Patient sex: F
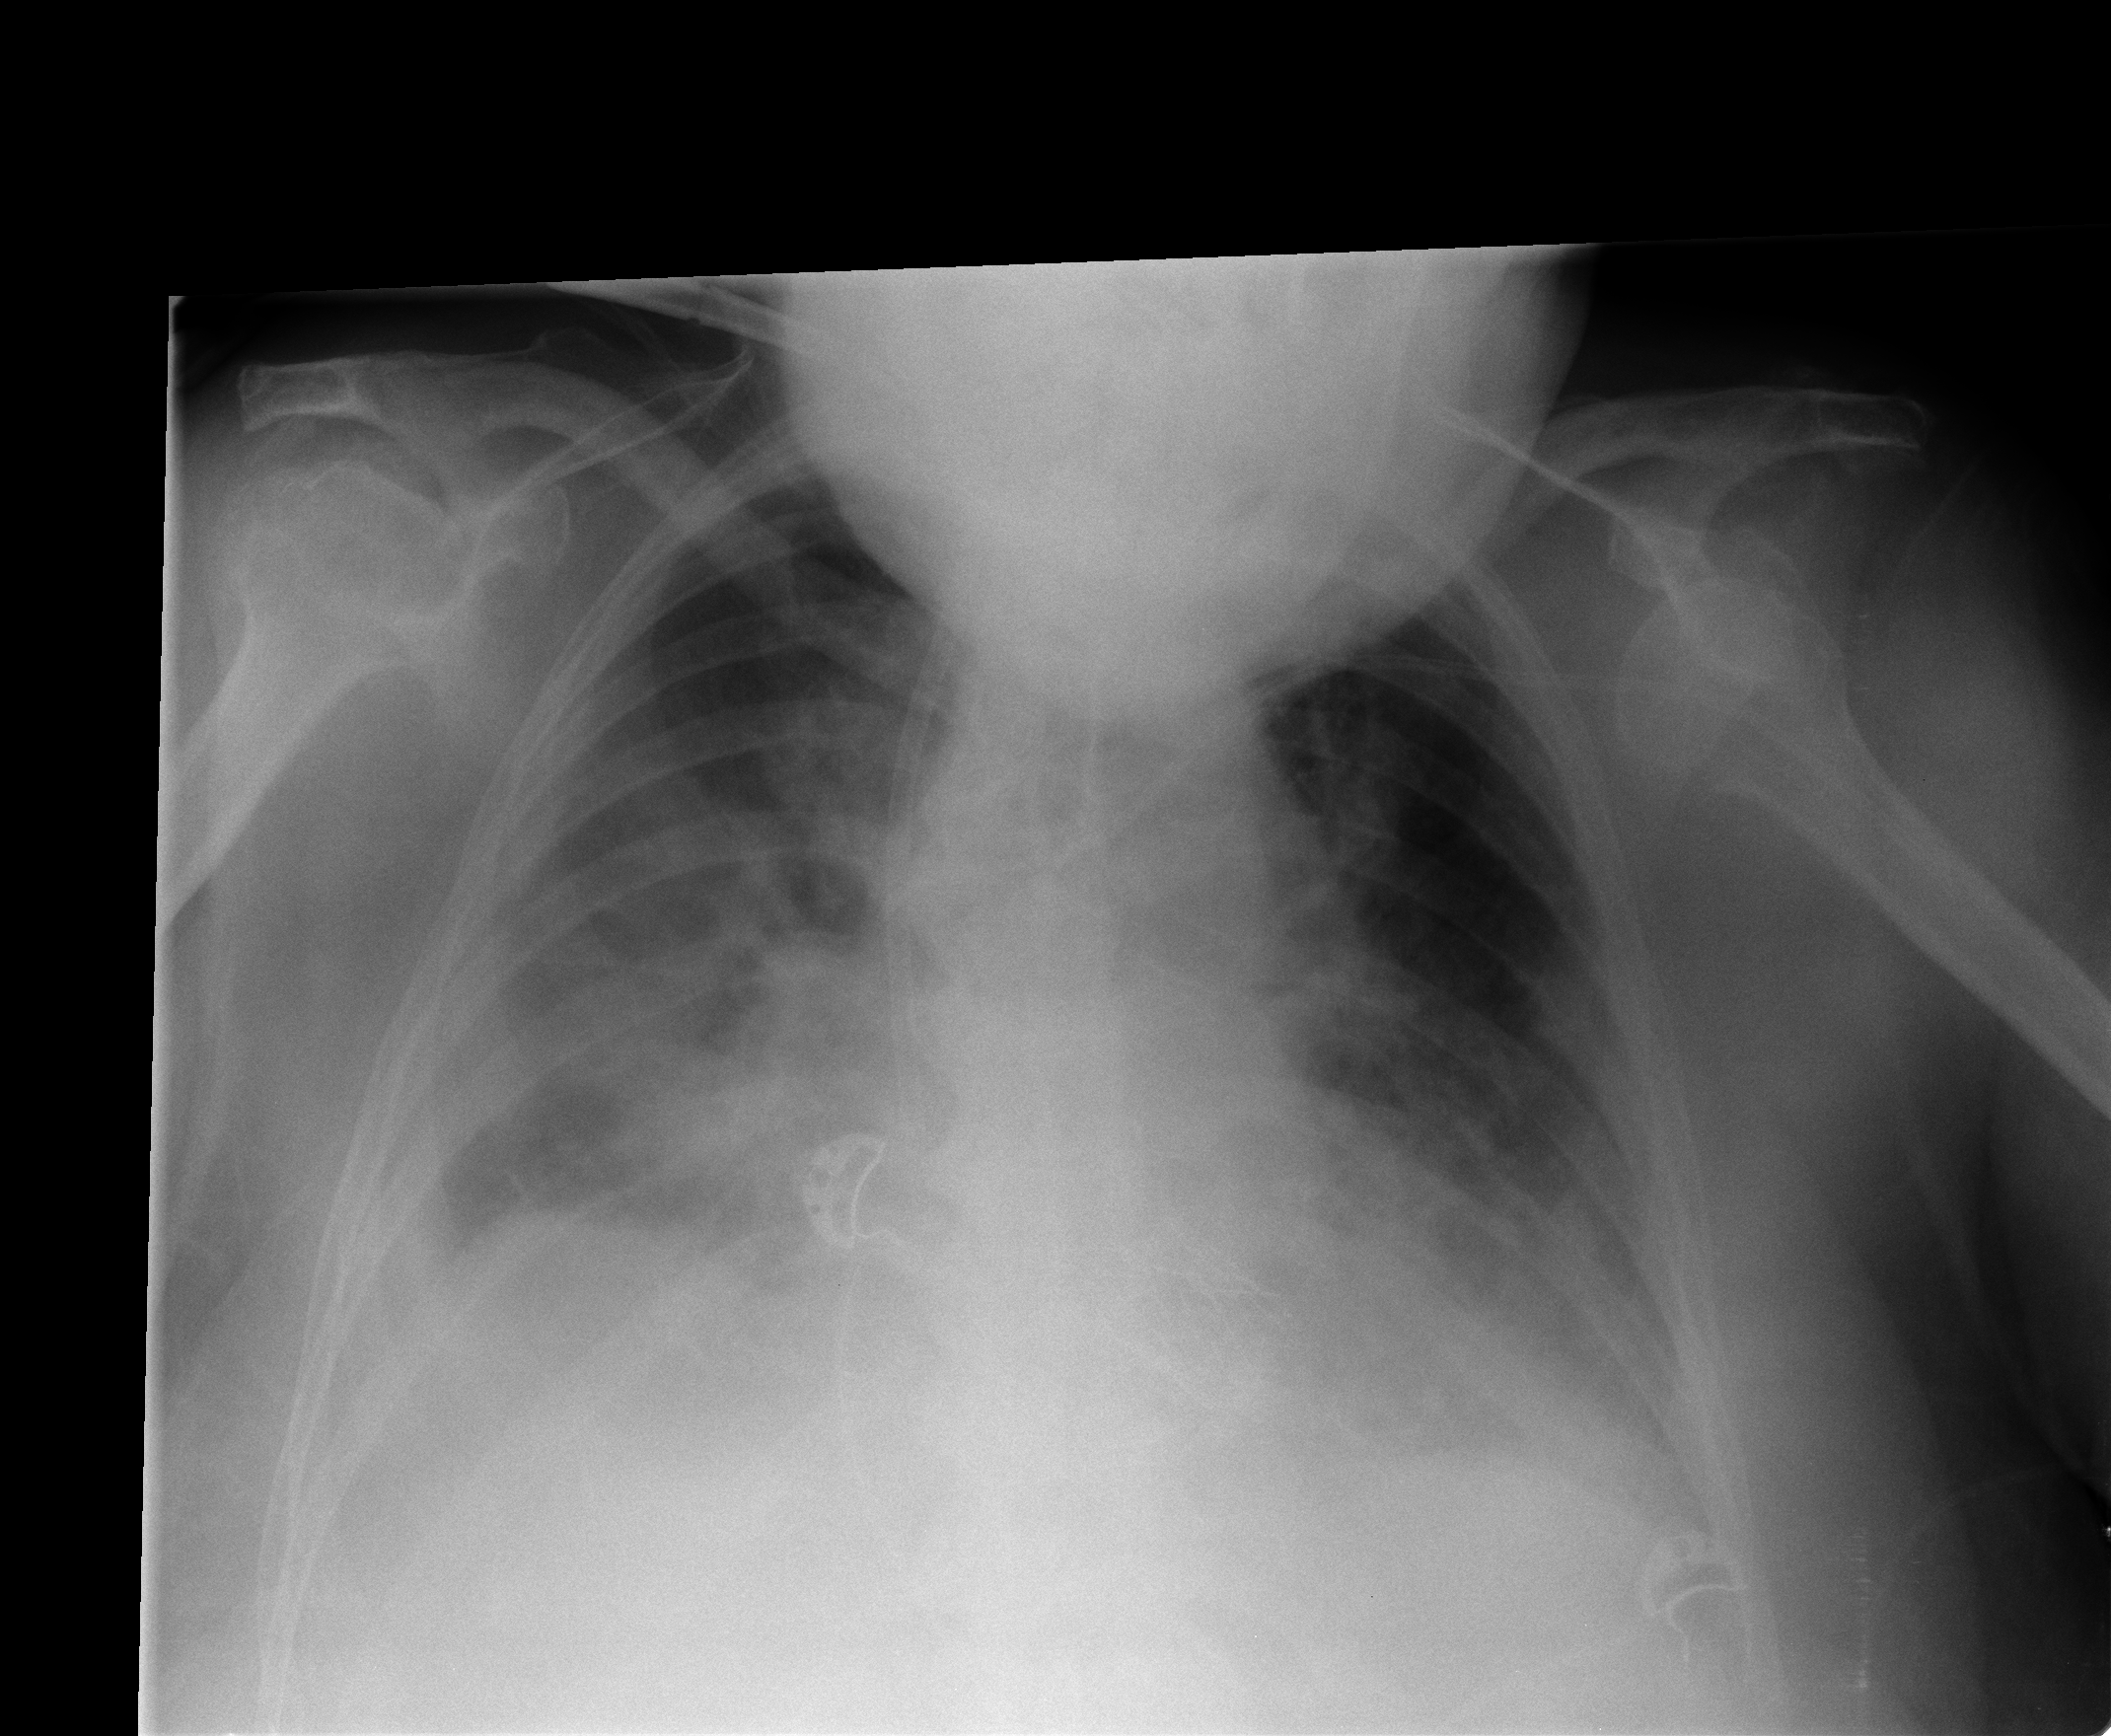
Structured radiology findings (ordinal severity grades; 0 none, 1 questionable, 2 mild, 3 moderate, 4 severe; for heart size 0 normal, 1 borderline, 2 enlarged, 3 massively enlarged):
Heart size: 2
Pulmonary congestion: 3
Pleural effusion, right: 2
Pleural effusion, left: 2
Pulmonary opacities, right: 0
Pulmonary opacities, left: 0
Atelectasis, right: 0
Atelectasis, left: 0